Question: I have a very simple port check that i wish to post online/offline status's to what i believe is a dynamic image. Well it don't give me and error or nothing if it's online but it does not post offline or offline it post Resource id #1 Here's my code:
'''
<?php
$ip = $_GET["ip"];
$port = $_GET["port"];
$online = "Online";
$offline = "Offline";
$status = (fsockopen($ip, $port));
if ($status) {
$online;
} else {
$offline;
}
// Create a blank image and add some text
$im = imagecreatetruecolor(215, 86);
$text_color = imagecolorallocate($im, 233, 14, 91);
// sets background to Light Blue
$LightBlue = imagecolorallocate($im, 95, 172, 230);
imagefill($im, 0, 0, $LightBlue);
//Server Information
imagestring($im, 7, 5, 5, '3Nerds1Site.com', $text_color);
imagestring($im, 2, 40, 30, $ip, $text_color);
imagestring($im, 2, 40, 40, $port, $text_color);
imagestring($im, 2, 40, 70, $status, $text_color);
// Set the content type header - in this case image/jpeg
header('Content-Type: image/png');
// Output the image
imagepng($im);
// Free up memory
imagedestroy($im);
?>
'''
Can anyone give me helpful info about this?
Here is also my output:

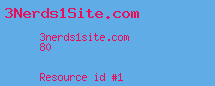
Answer: This is meaningless:
'''
$status = (fsockopen($ip, $port));
if ($status) {
$online;
} else {
$offline;
}
'''
It is also the cause of the problem, because '$status' will never be something printable (the lines inside the conditionals do not change its value at all). It will either be 'false' (in which case you will see nothing where you expect "offline") or a resource (in which case you will see something like "Resource id #1").
Replace all of the above code with
'''
$status = fsockopen($ip, $port) ? $online : $offline;
'''